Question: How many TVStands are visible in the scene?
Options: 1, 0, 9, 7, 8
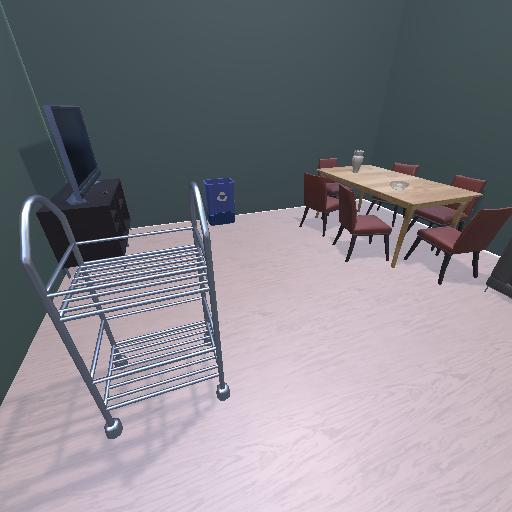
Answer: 1